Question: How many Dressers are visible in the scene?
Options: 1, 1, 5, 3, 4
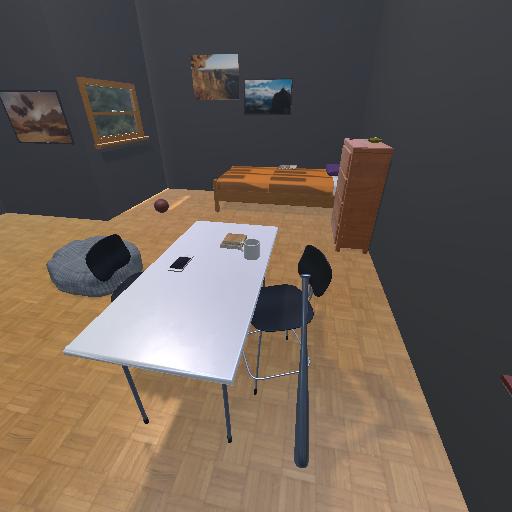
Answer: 1